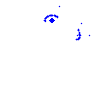
Particle: electron